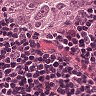
Metastatic tissue present: yes